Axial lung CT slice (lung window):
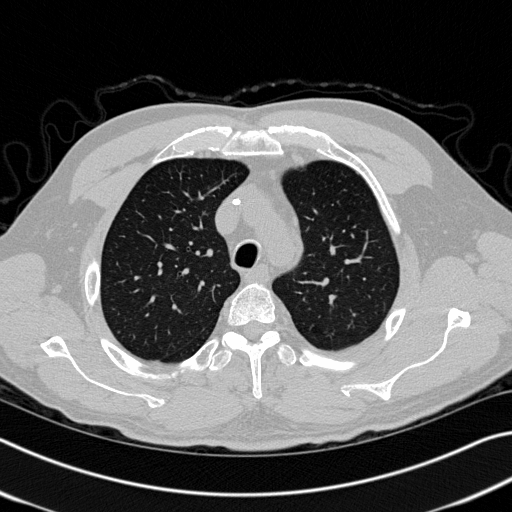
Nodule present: no